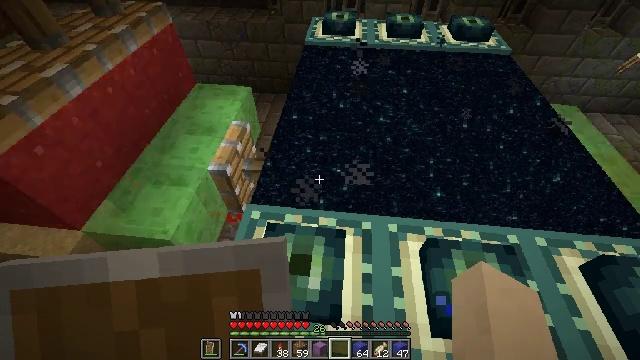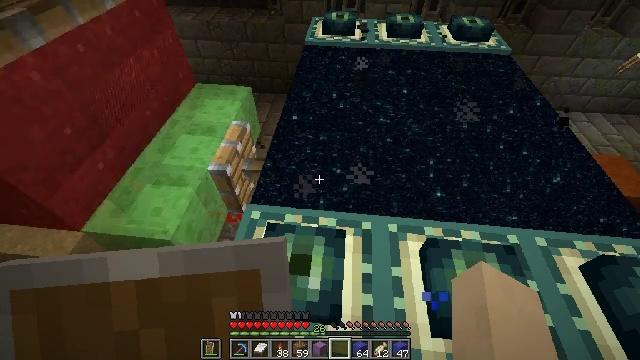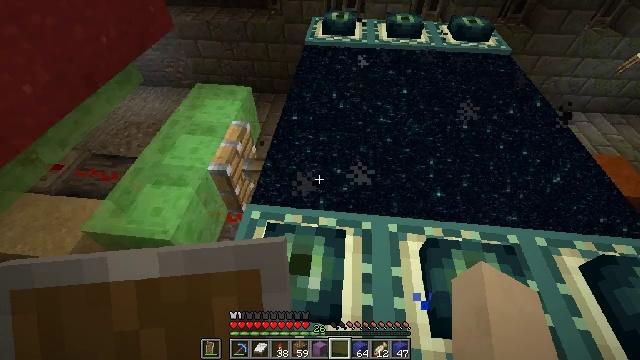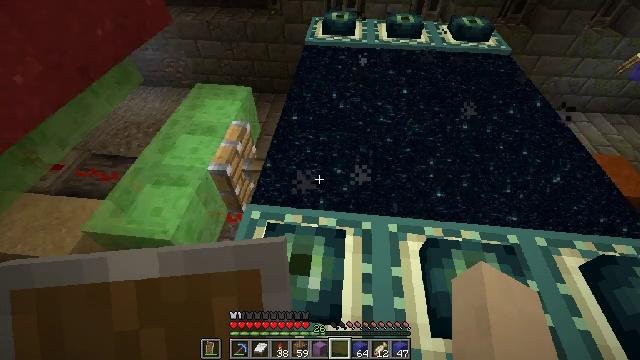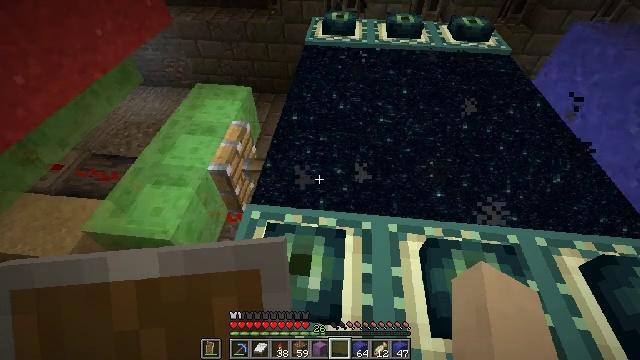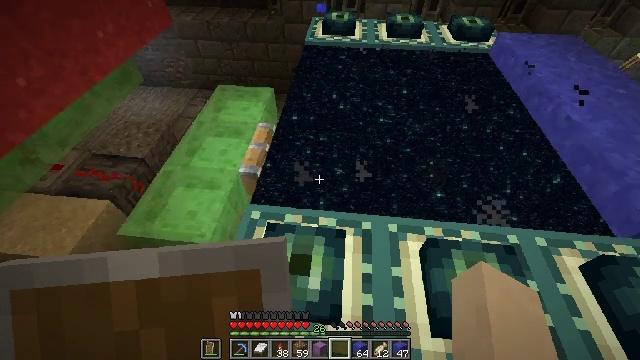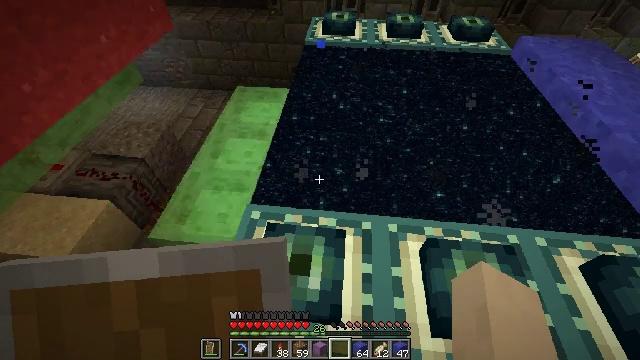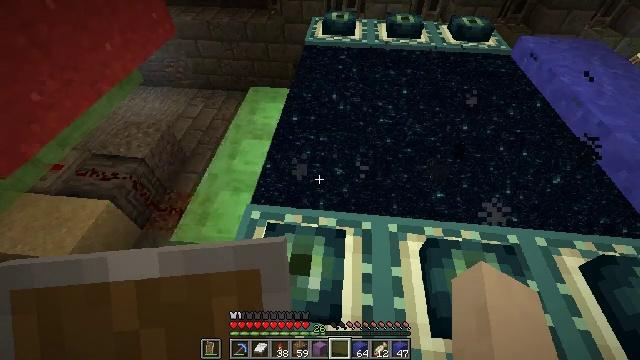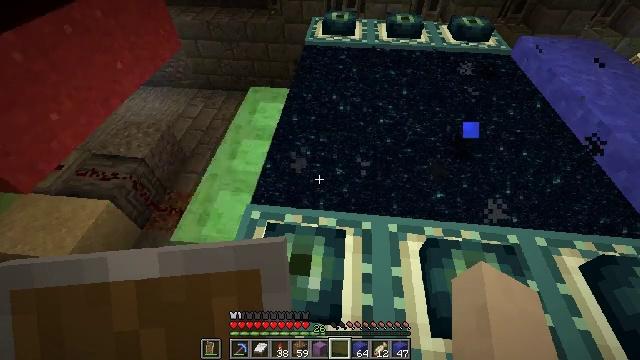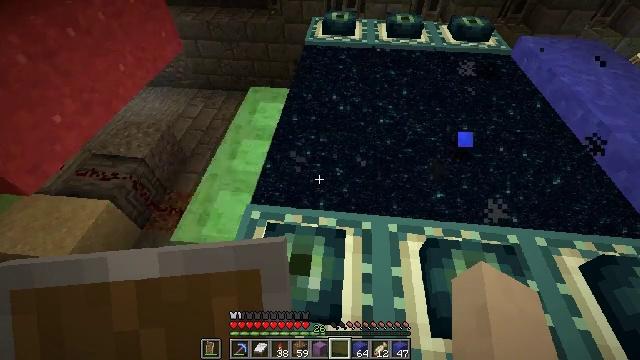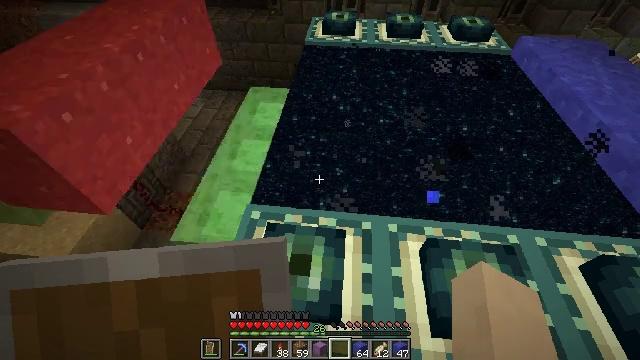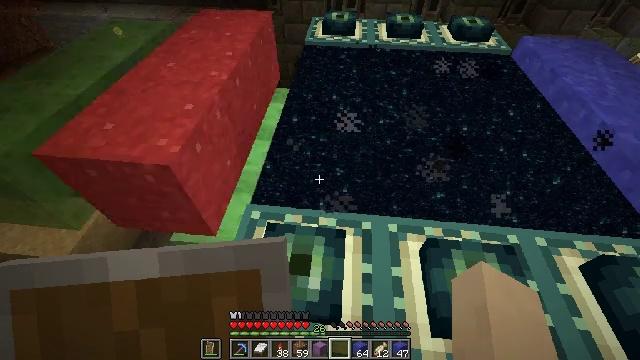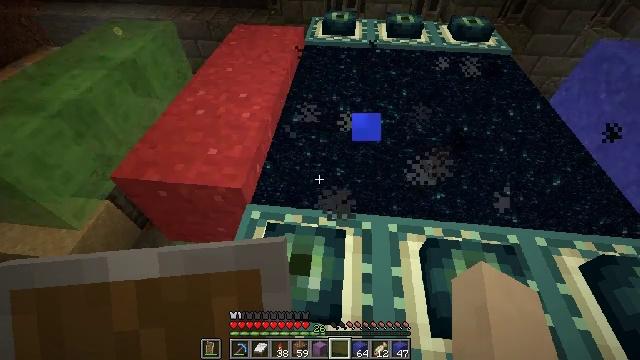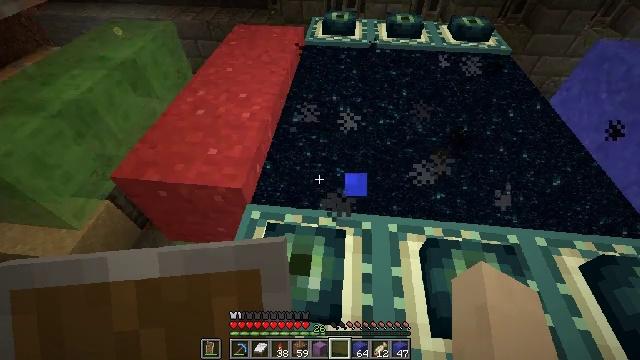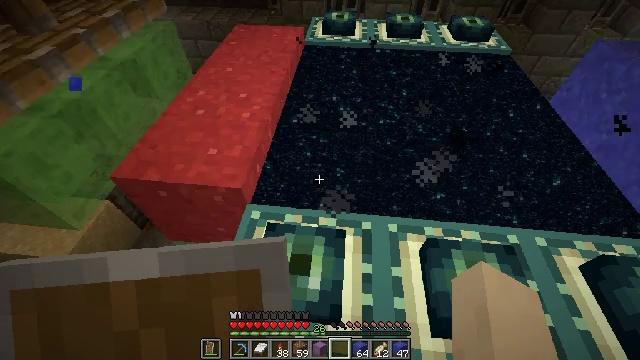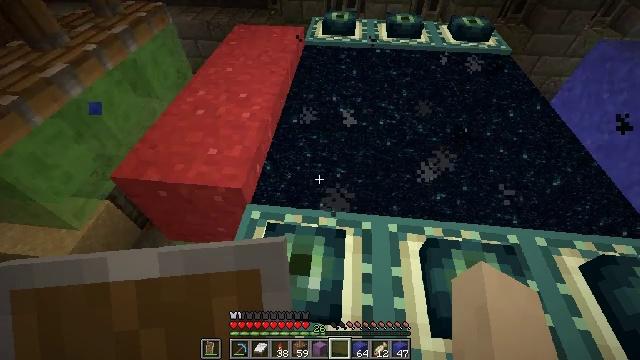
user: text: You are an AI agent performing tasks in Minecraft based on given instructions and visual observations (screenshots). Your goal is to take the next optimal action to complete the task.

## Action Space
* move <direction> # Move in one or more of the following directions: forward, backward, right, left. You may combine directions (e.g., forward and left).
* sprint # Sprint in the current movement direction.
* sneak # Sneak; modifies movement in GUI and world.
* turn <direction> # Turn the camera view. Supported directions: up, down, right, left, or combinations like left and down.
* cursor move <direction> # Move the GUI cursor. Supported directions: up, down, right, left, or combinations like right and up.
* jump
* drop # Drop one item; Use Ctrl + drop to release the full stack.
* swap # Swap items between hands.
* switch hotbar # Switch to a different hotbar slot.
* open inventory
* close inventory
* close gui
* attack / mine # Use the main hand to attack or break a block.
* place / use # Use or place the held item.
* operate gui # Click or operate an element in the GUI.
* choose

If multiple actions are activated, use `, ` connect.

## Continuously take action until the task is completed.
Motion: motion action
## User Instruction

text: Attack the red concrete powder to gather it.
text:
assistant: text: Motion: no_op
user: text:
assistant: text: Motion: no_op
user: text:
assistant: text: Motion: no_op
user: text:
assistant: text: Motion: no_op
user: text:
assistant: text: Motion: no_op
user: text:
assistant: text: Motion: no_op
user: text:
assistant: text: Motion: no_op
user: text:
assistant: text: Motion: no_op
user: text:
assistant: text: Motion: no_op
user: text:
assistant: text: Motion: no_op
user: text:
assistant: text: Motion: no_op
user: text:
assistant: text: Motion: no_op
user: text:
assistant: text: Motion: no_op
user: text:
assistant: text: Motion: no_op
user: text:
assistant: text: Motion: no_op
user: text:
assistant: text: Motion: no_op
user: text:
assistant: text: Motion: no_op
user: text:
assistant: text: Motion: no_op
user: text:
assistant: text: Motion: no_op
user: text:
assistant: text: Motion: no_op
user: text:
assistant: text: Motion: no_op
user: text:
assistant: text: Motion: no_op
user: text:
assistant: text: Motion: no_op
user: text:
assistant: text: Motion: no_op
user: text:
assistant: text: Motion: no_op
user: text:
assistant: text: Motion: no_op
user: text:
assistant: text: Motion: no_op
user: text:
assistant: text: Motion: no_op
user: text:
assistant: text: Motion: no_op
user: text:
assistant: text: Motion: no_op